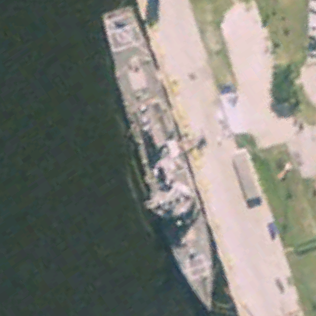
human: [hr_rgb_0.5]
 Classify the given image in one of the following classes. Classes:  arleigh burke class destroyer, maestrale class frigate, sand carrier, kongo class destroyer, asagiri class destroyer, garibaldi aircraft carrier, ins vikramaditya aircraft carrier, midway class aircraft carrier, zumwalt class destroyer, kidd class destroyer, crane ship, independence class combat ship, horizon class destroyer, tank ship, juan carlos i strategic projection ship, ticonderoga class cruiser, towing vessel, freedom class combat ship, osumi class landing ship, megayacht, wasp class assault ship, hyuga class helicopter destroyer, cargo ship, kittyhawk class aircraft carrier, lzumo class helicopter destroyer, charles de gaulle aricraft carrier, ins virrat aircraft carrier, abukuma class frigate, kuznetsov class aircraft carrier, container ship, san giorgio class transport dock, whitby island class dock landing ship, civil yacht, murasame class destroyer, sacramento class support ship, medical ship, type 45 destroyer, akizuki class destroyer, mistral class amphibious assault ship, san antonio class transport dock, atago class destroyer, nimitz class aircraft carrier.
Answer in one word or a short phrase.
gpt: Arleigh Burke class destroyer